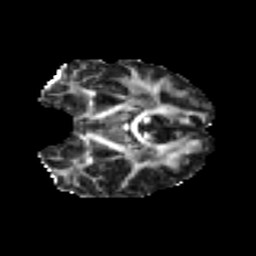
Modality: FA
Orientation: coronal
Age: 27
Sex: female
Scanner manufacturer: ge
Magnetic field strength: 3 T
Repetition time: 7.8 s
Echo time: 0.0608 s